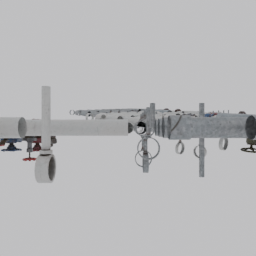
Label: mechanical